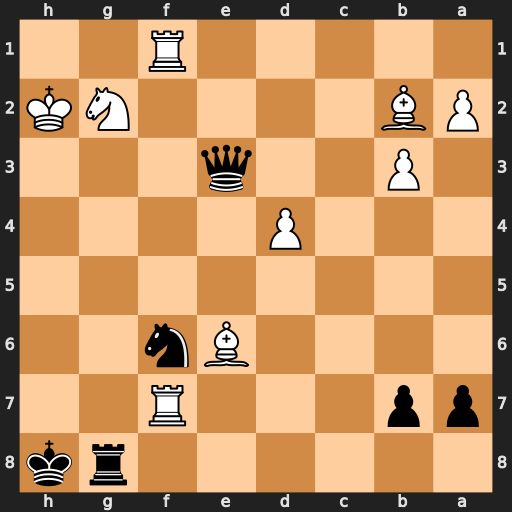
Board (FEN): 6rk/pp3R2/4Bn2/8/3P4/1P2q3/PB4NK/5R2
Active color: b
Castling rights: -
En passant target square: -
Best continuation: Qg3+ Kg1 Qxg2#